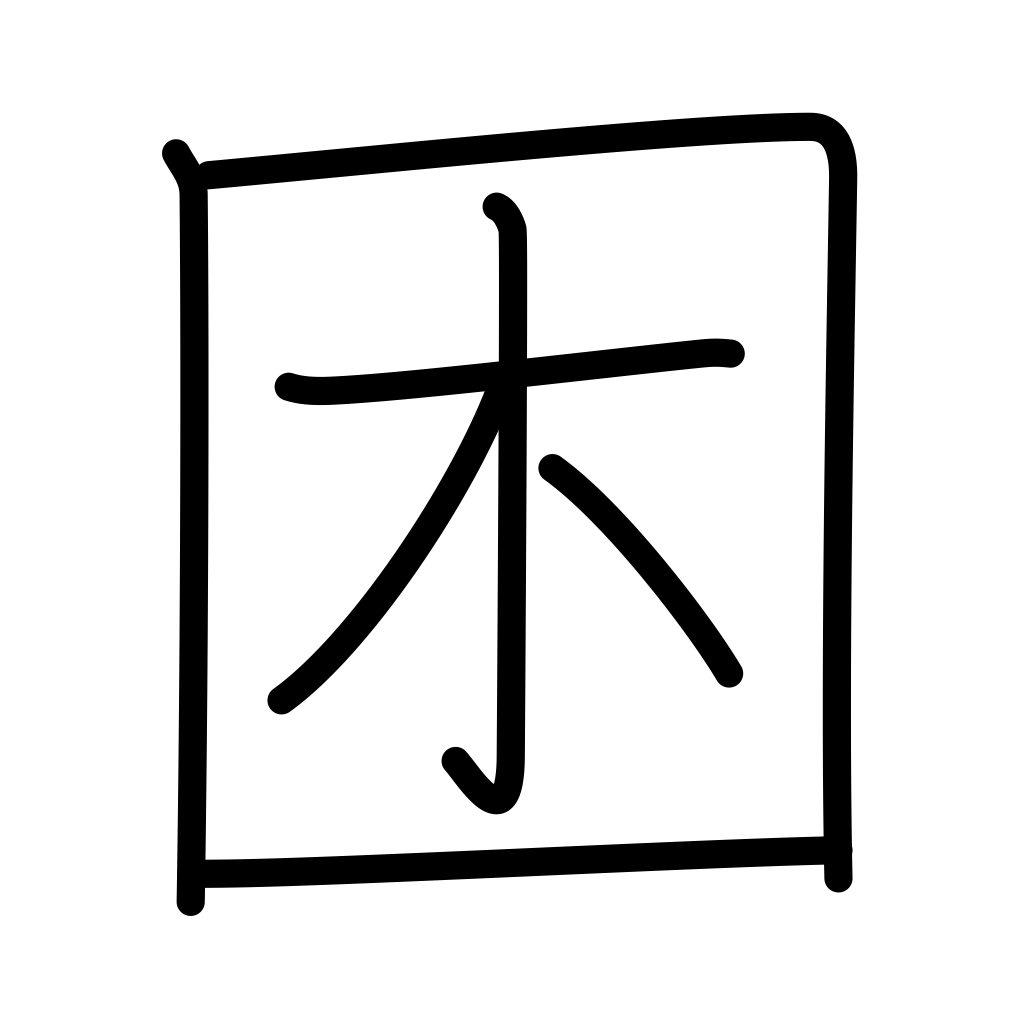
Meaning: quandary, become distressed, annoyed